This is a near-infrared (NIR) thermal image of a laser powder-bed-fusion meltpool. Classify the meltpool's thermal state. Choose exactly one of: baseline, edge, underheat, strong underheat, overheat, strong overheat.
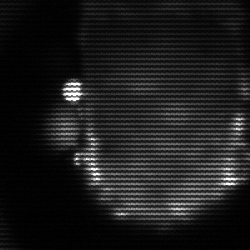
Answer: baseline